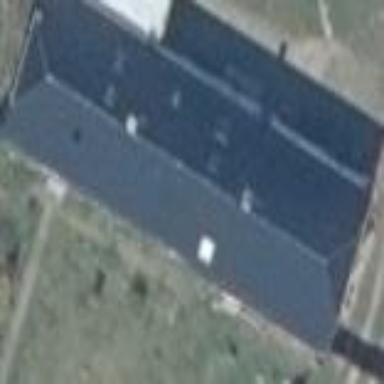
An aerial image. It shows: Building with roof made of roof tiles.